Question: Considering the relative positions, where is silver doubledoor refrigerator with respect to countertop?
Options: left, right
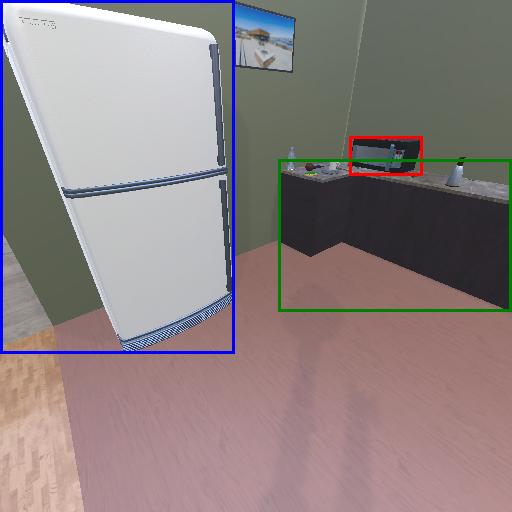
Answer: left